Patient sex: F
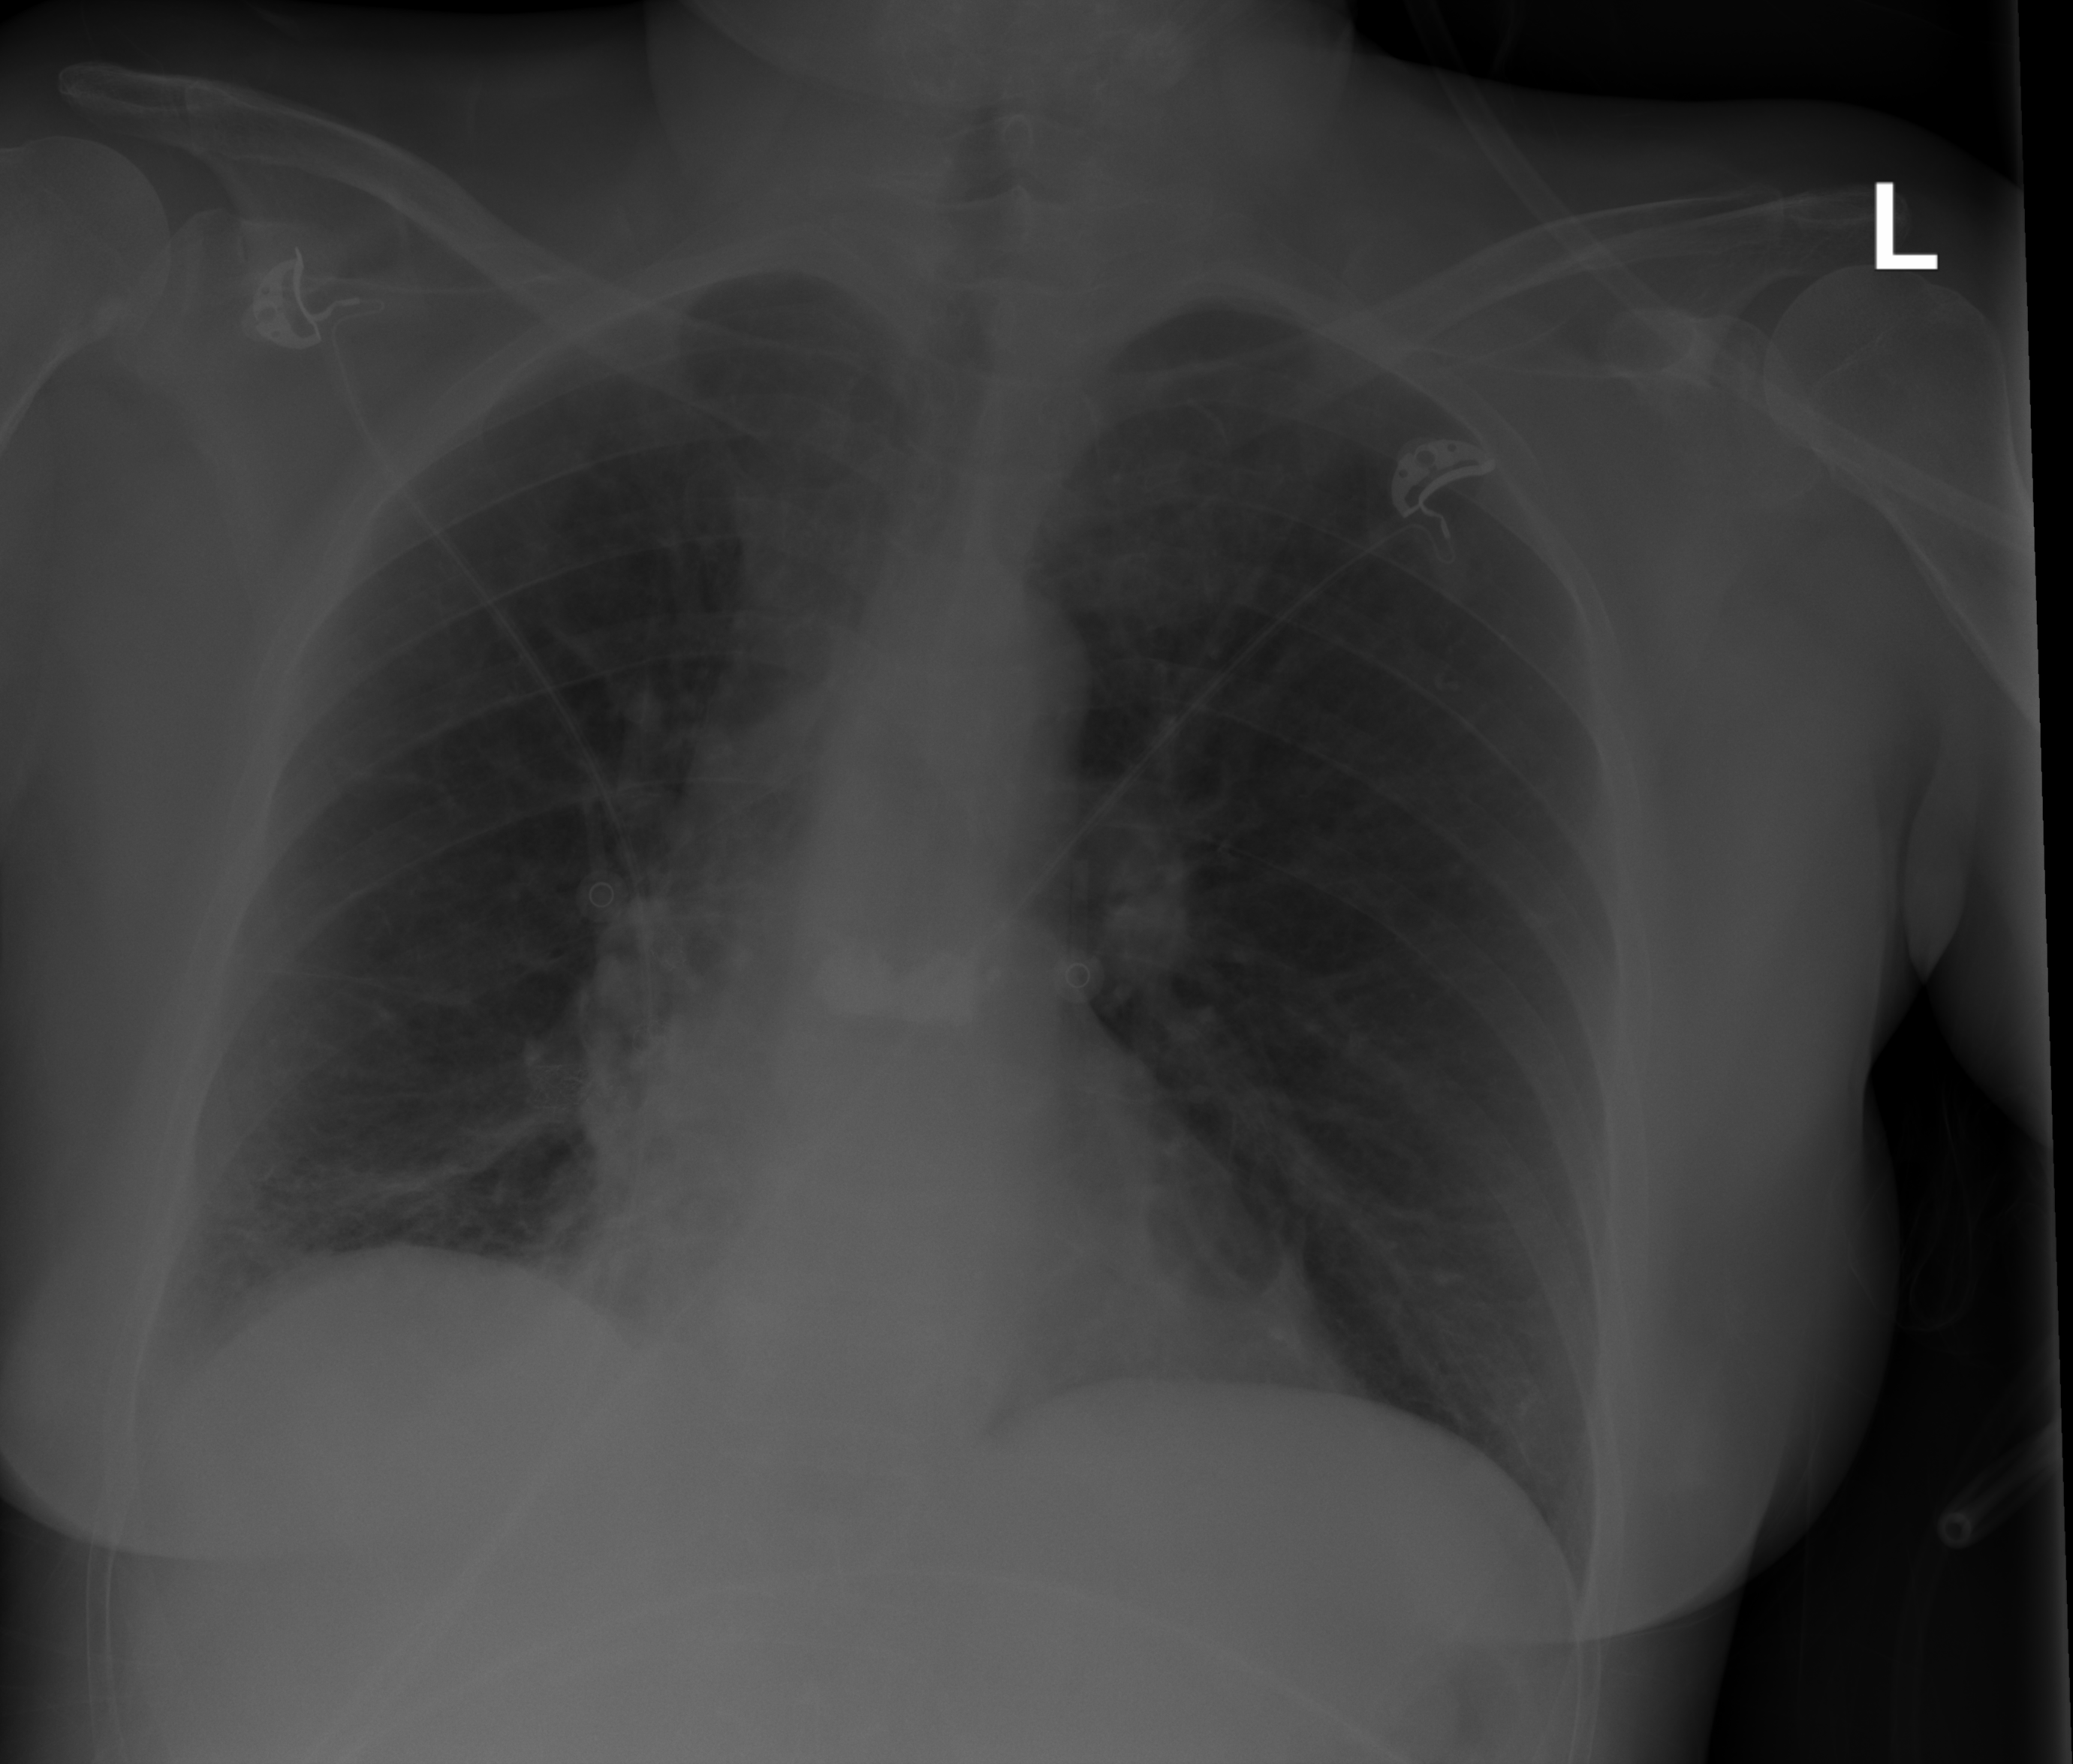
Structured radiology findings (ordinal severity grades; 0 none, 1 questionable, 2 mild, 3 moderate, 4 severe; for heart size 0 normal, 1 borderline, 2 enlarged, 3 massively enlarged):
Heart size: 0
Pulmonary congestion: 0
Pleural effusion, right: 0
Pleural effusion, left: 0
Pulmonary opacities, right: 2
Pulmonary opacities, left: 0
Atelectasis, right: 2
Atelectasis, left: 0